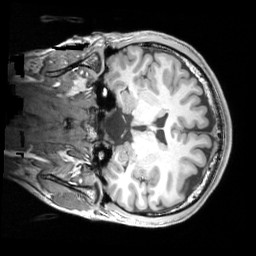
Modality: T1w
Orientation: coronal
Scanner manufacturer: siemens
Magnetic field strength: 3 T
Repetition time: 2.53 s
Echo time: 0.00326 s